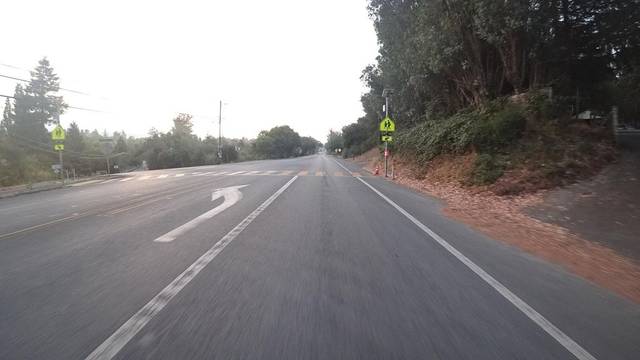
Region: United States
Coordinates: 38.3, -122.674